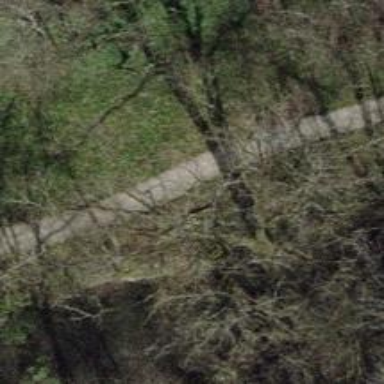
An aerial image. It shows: Unpaved path.